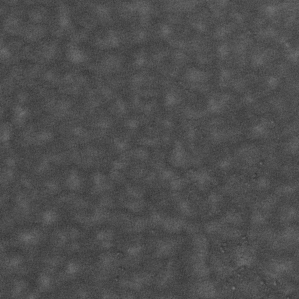
Label: frost